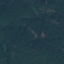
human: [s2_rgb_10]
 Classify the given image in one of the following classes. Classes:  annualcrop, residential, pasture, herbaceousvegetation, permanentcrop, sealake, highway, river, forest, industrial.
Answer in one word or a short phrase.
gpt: Forest